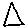
Label: triangle